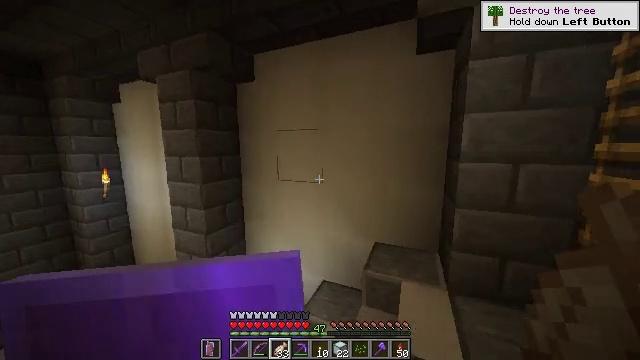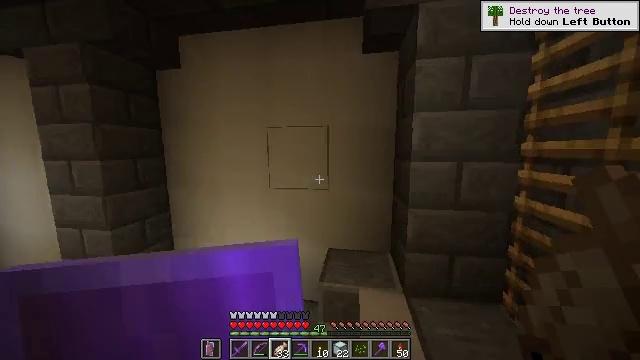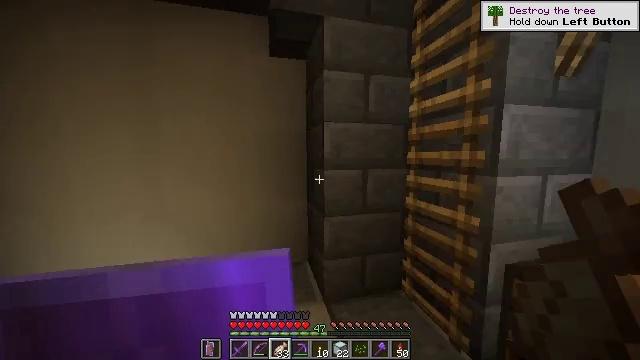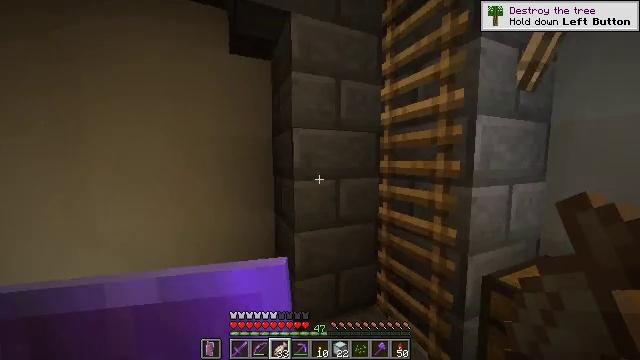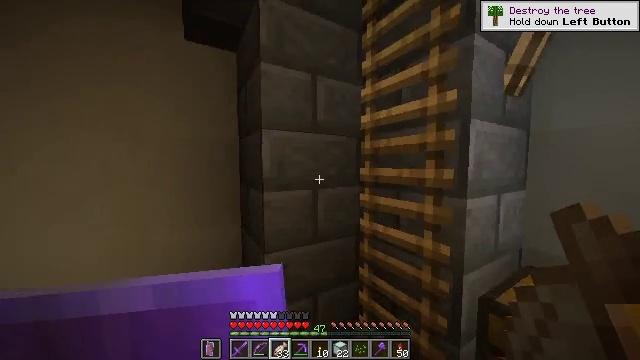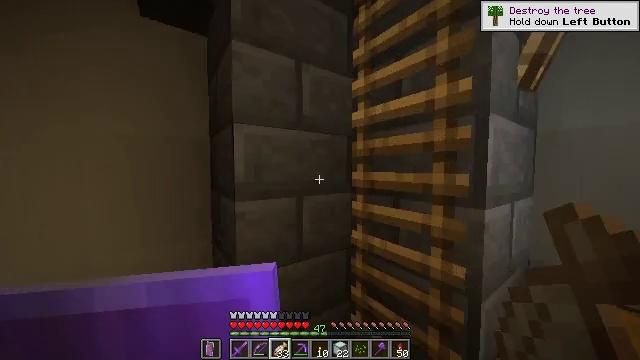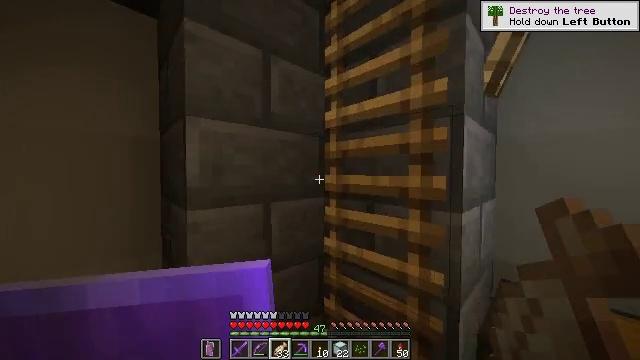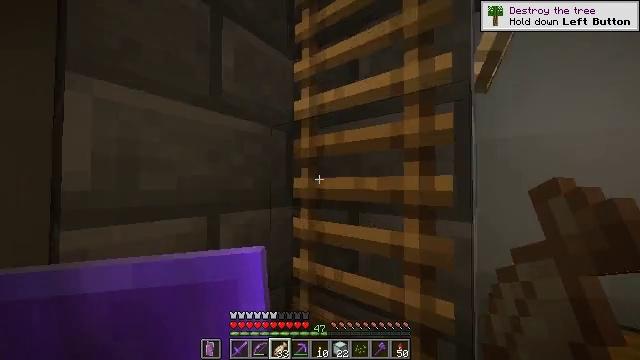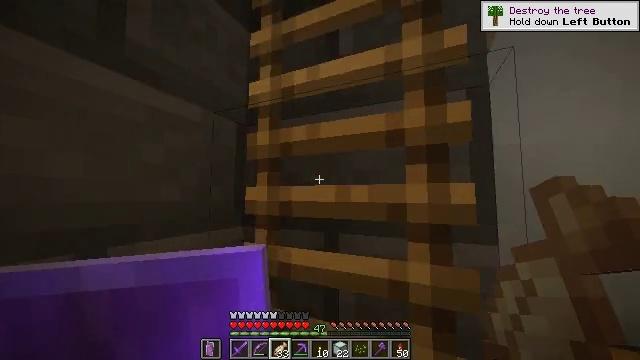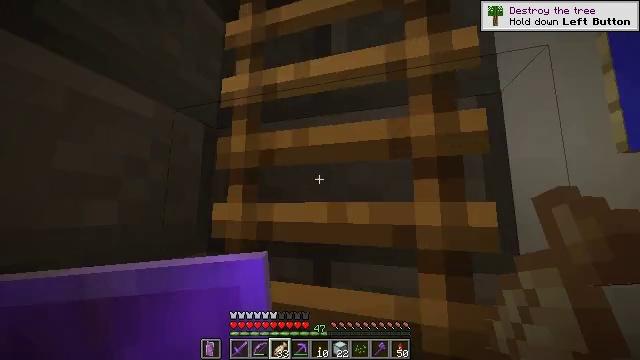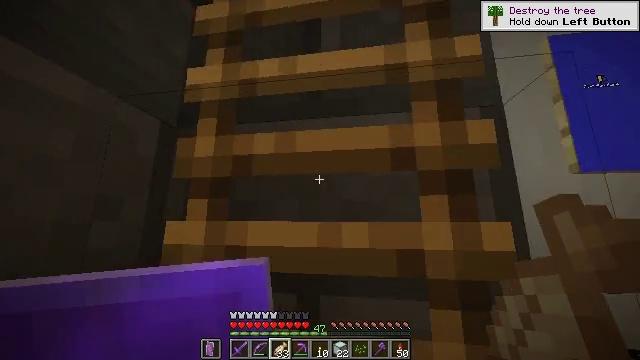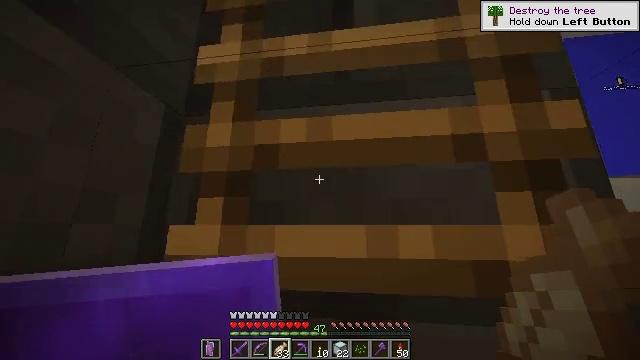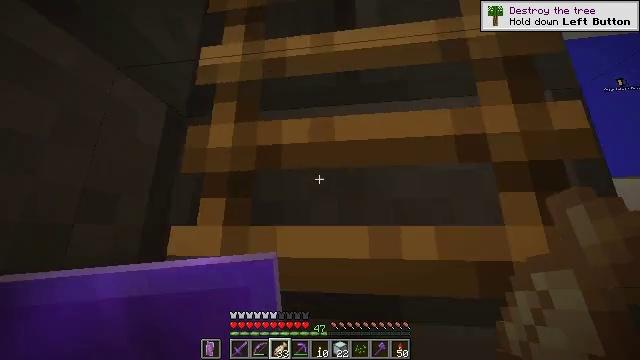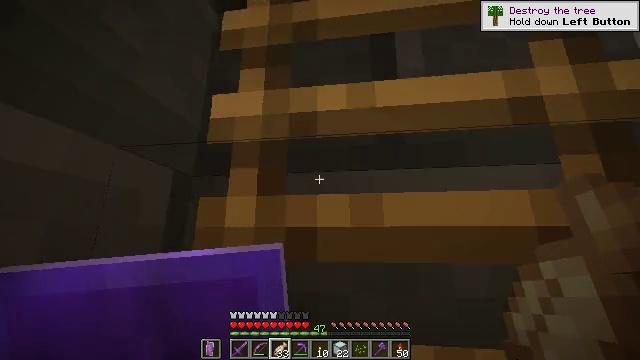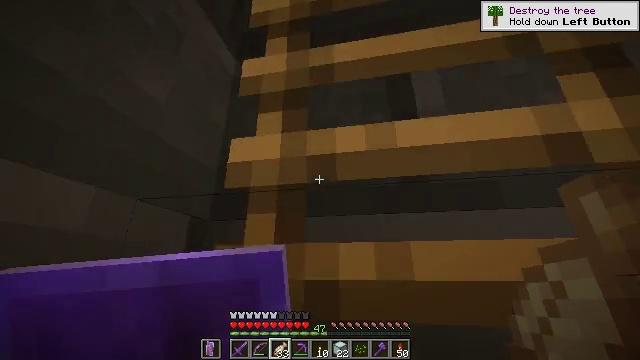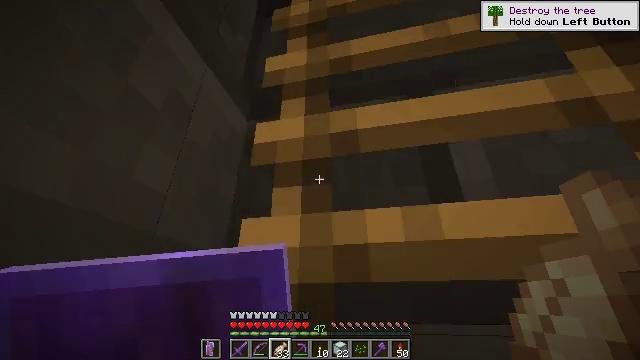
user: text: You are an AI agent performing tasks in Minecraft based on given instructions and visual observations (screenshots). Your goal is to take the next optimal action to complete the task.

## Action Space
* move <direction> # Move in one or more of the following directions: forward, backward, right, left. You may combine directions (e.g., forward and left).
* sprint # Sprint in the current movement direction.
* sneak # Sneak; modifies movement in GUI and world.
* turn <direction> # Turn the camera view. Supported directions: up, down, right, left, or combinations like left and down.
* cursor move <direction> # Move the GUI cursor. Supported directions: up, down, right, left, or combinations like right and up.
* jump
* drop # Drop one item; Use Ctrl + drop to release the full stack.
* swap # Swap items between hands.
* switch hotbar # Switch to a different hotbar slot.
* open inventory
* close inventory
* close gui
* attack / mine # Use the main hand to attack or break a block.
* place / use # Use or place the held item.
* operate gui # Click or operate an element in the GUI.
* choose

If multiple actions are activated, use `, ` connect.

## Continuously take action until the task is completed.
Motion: motion action
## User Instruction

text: Attack the ground to gather coarse dirt.
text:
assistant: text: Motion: move forward, sprint, turn right
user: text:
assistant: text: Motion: move forward, sprint, turn right and up
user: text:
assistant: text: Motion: move forward, sprint, turn right and up
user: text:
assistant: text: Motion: move forward, sprint, turn right and up
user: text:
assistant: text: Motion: move forward, sprint, turn right
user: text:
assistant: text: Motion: move forward, sprint, turn right and up
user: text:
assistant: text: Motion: move forward, sprint, turn right and up
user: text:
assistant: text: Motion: move forward, sprint, turn right and up
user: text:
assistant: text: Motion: move forward, sprint, turn right and up
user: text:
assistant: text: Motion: move forward, sprint, turn right and up
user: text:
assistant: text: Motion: move forward, sprint, turn right and up
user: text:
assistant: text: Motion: move forward, sprint
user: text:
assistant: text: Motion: move forward, sprint
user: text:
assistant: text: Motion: move forward, sprint, turn left and up
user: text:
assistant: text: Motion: move forward, sprint, turn left and up
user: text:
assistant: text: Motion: move forward, sprint, turn left and up
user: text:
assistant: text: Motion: move forward, sprint, turn right and up
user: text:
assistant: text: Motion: move forward, sprint, turn right and up
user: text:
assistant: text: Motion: move forward, sprint, turn up
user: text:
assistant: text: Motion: move forward, sprint
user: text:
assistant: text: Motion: move forward, sprint
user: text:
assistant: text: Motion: move forward, sprint
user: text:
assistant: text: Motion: move forward, sprint
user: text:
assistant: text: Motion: move forward, sprint
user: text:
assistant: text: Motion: move forward, sprint
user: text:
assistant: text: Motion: move forward, sprint
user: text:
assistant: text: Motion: move forward, sprint, turn right and up
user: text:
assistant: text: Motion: move forward, sprint, turn right and up
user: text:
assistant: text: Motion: move forward, sprint
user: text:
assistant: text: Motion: move forward, sprint